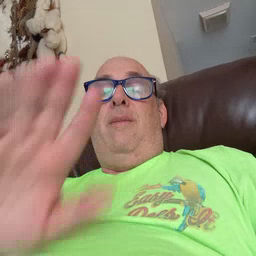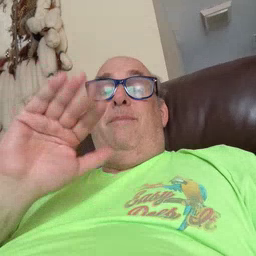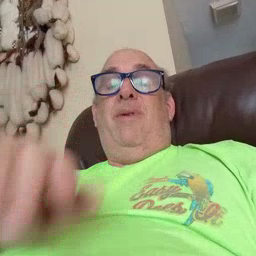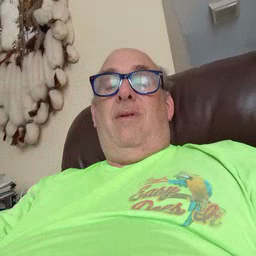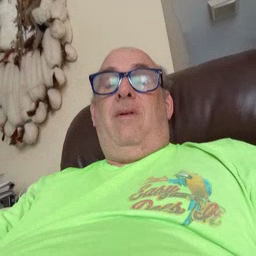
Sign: bye